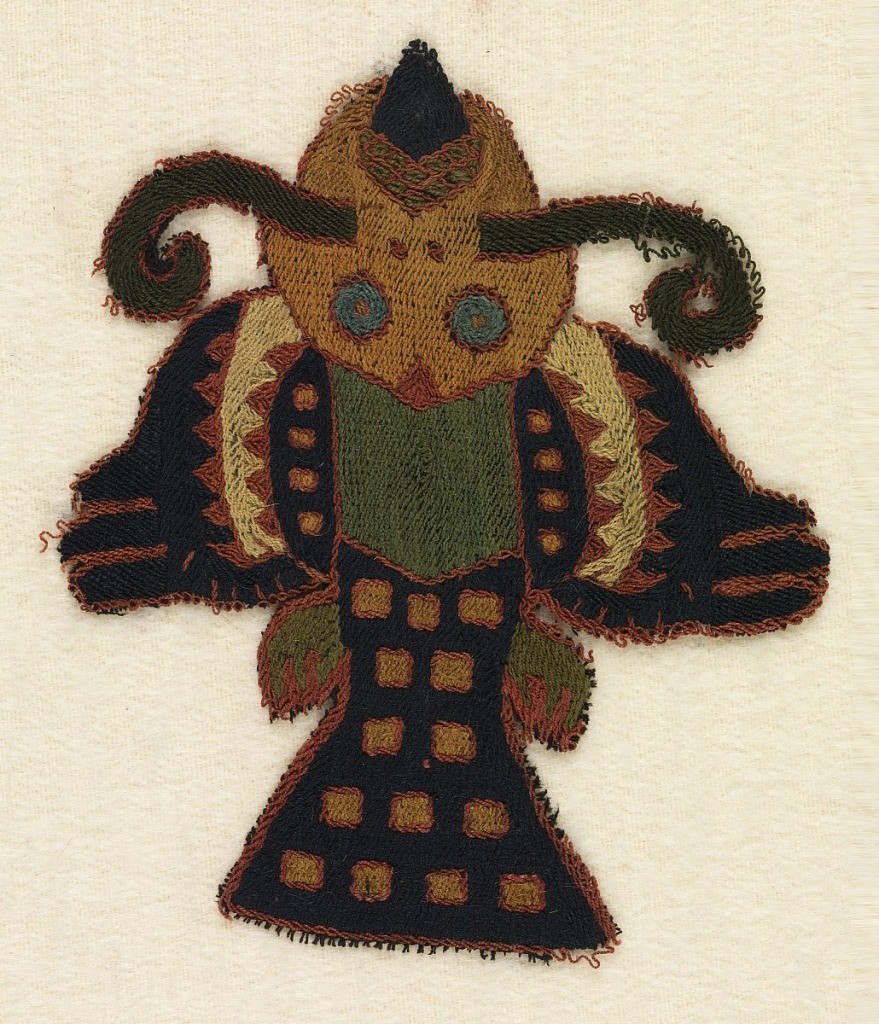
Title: Fragment
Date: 300–100 BC
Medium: wool Technique: embroidered in stem stitch on plain weave
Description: Winged bird or fish-like monster embroidered in strong colors.